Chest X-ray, PA view. Patient: 73 years old, sex F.
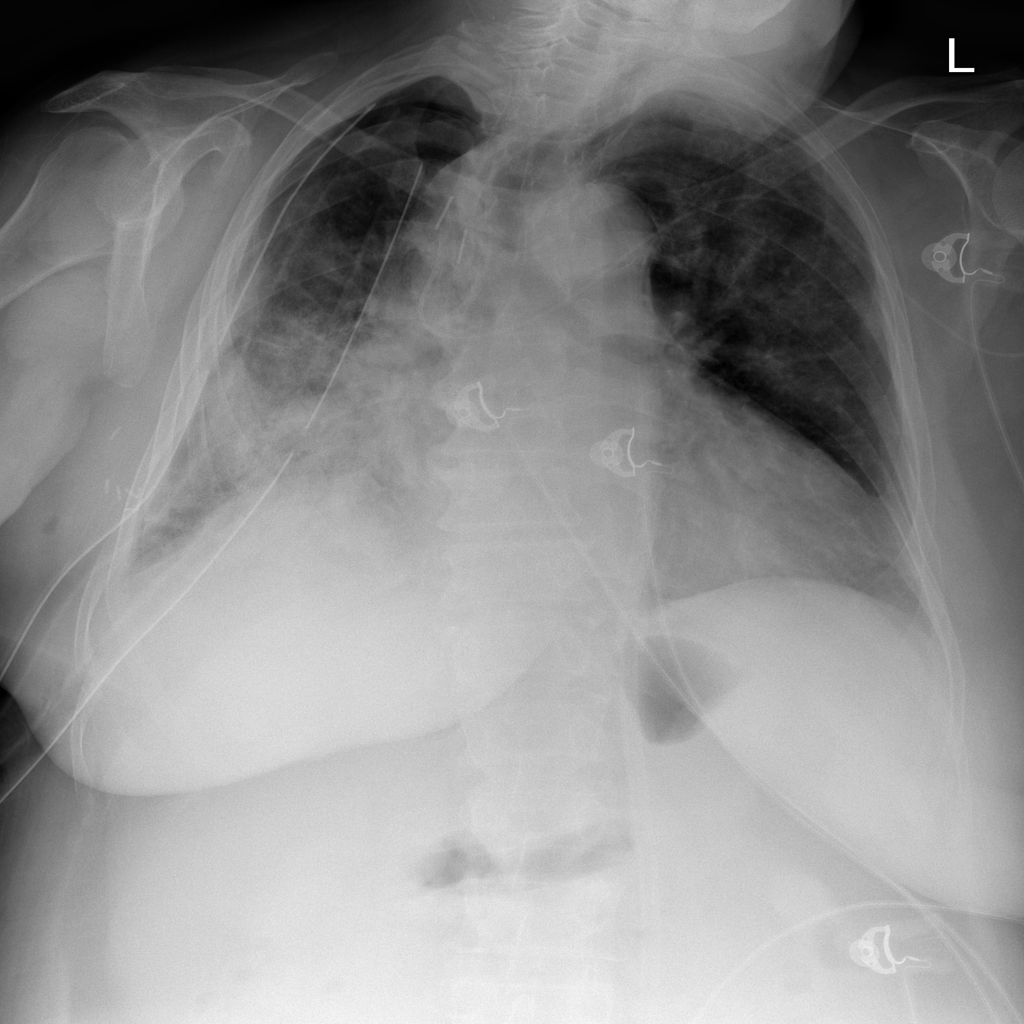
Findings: Infiltration